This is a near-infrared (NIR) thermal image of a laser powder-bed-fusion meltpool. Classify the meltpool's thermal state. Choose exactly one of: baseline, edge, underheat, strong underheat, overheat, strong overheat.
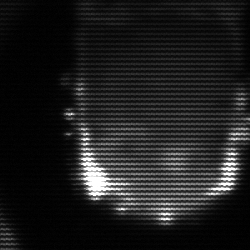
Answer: baseline